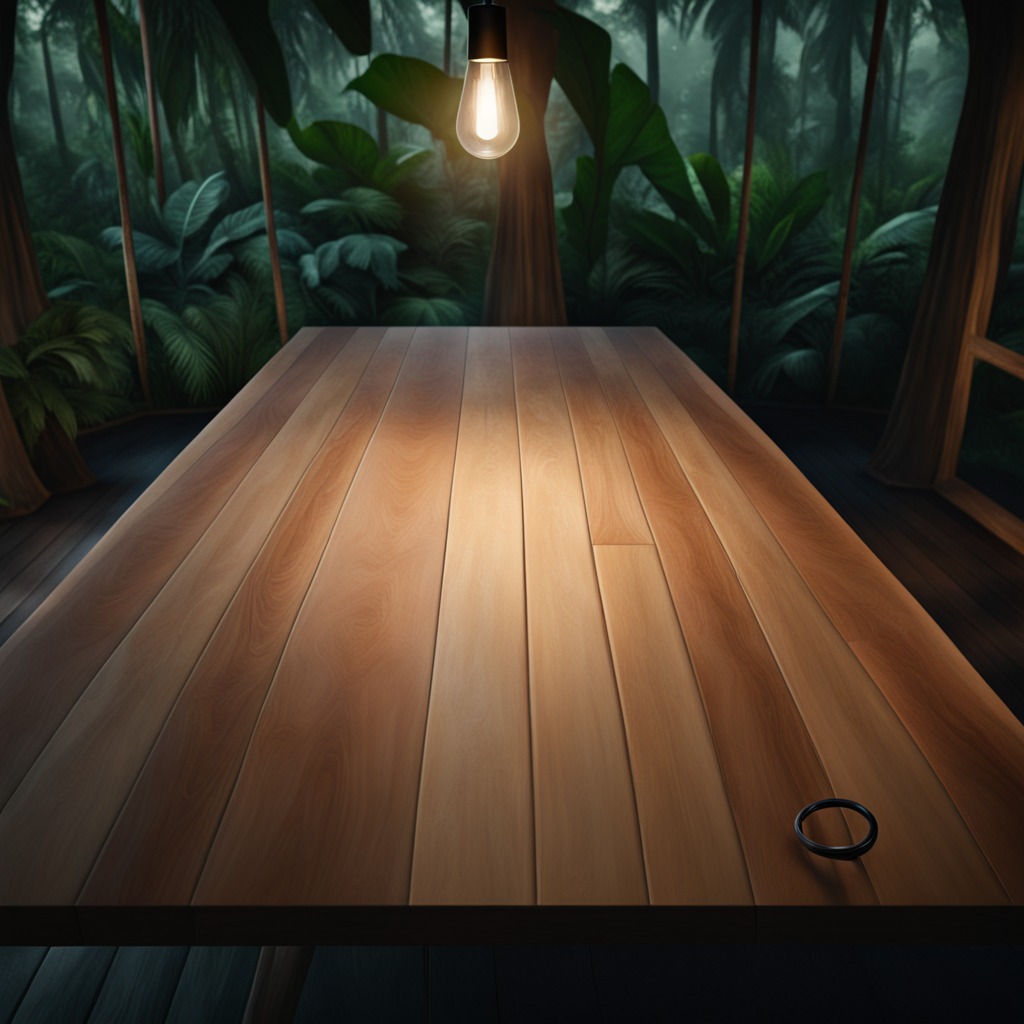
A rubber O-ring lies on a wooden table inside a jungle field workshop tent at night.